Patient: sex M, age 72
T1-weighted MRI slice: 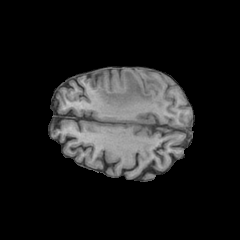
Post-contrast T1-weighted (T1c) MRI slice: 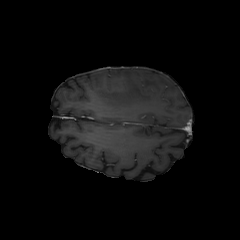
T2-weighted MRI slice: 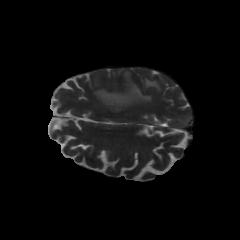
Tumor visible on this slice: yes
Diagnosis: Glioblastoma, IDH-wildtype
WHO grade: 4